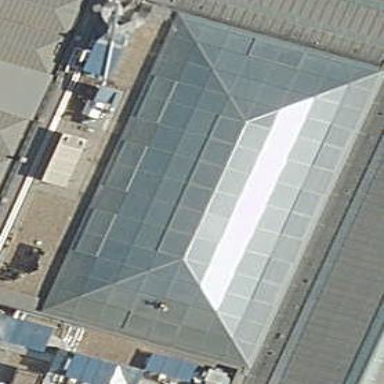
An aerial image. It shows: Building with hipped roof made of glass.